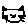
Label: cat